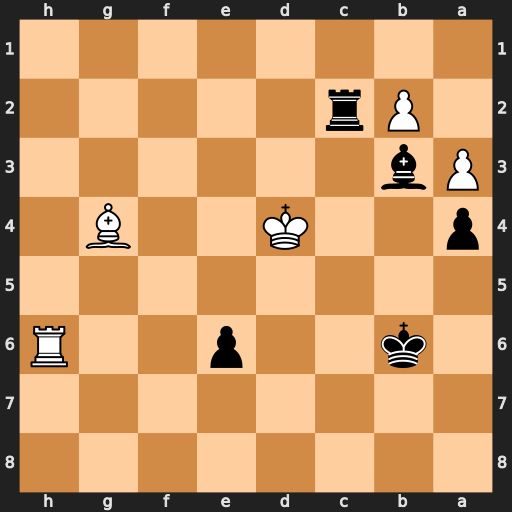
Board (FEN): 8/8/1k2p2R/8/p2K2B1/Pb6/1Pr5/8
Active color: b
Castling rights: -
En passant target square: -
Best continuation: Rc4+ Ke5 Rxg4